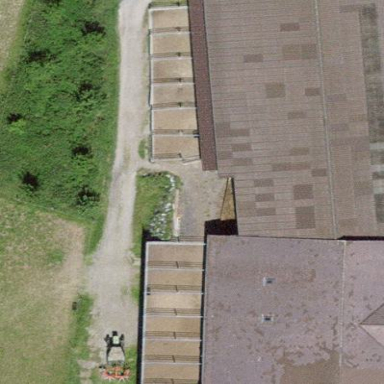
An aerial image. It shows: Rural barn.